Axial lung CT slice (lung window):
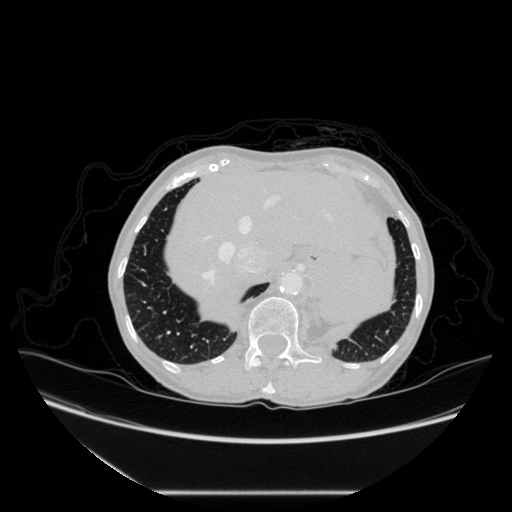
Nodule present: no